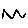
Label: zigzag